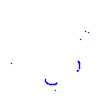
Particle: kaon